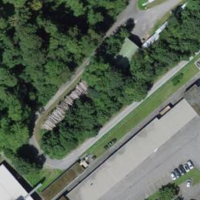
EUNIS habitat code: 57
Species observed at this site:
Campanula trachelium
Impatiens parviflora